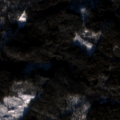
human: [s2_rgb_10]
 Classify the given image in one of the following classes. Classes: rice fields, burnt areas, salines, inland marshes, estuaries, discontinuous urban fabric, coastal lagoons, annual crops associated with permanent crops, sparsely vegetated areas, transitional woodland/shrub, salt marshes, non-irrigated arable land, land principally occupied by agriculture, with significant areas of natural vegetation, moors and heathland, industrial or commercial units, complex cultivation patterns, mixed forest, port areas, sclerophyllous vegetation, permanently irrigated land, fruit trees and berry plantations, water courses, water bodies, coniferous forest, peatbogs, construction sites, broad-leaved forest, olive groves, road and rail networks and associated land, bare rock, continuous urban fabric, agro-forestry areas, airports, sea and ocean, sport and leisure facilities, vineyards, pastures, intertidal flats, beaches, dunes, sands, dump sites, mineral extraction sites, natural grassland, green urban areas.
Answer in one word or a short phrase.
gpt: coniferous forest, mixed forest, transitional woodland/shrub